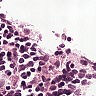
Metastatic tissue present: no